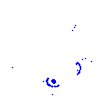
Particle: kaon